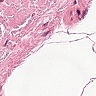
Metastatic tissue present: no